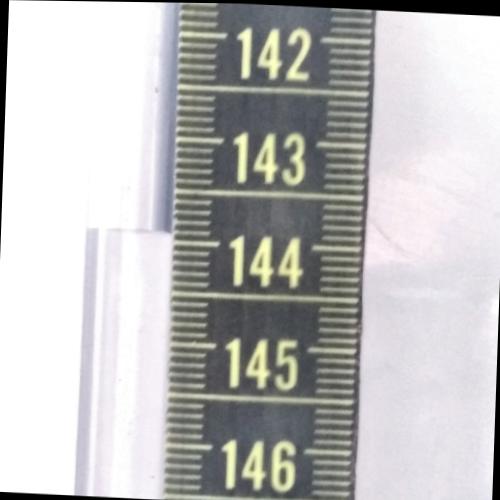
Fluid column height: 143.9 cm